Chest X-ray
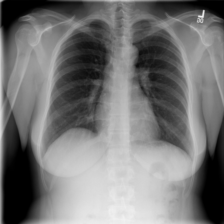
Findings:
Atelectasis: negative
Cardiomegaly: negative
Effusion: negative
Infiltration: negative
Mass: negative
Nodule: negative
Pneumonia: negative
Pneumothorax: negative
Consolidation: negative
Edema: negative
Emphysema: negative
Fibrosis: negative
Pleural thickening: negative
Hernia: negative